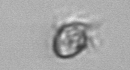
Label: Ciliophora